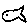
Label: fish